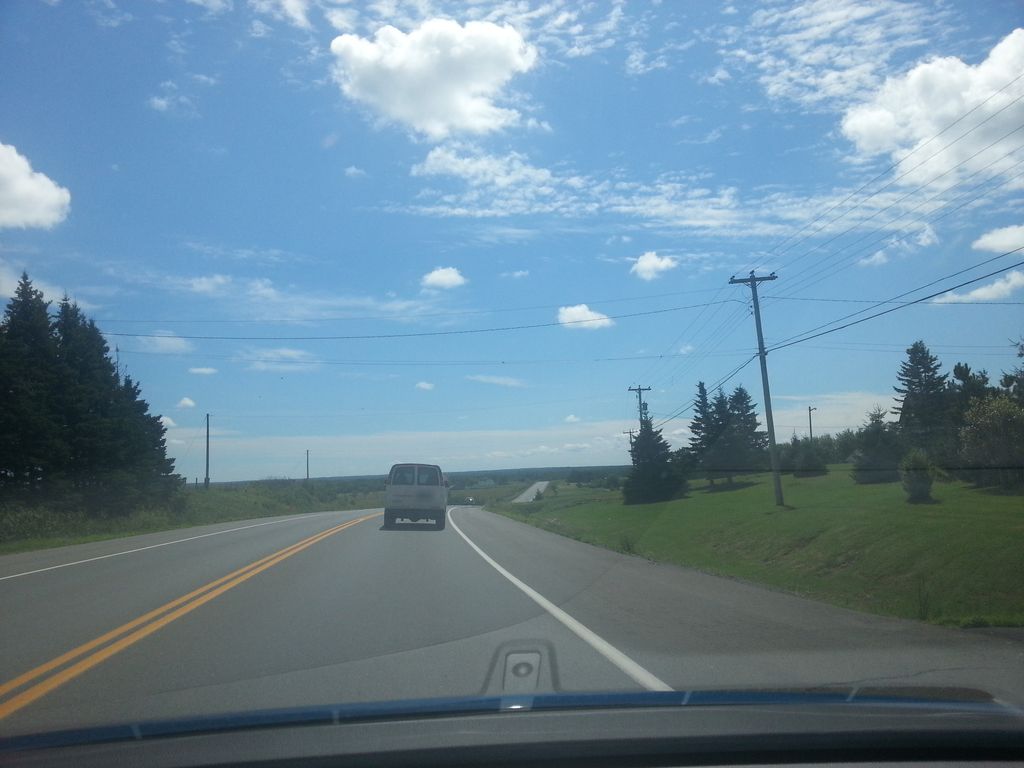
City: charlottetown